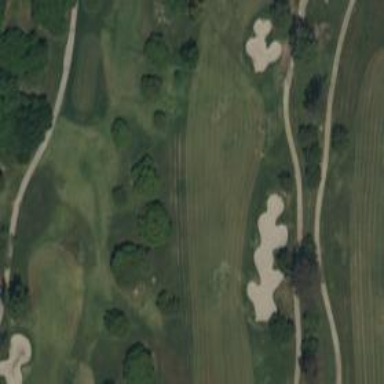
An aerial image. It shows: Golf hole.